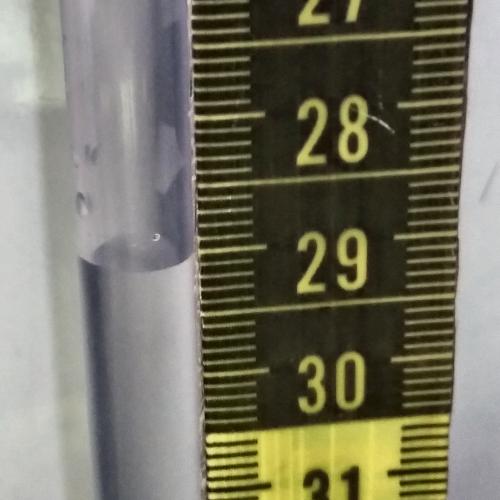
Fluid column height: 29.0 cm